Interaction volume radius: 5 \u00c5
Interaction volume height: 15 \u00c5
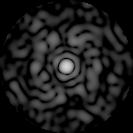
Disorder parameter: 0.8059